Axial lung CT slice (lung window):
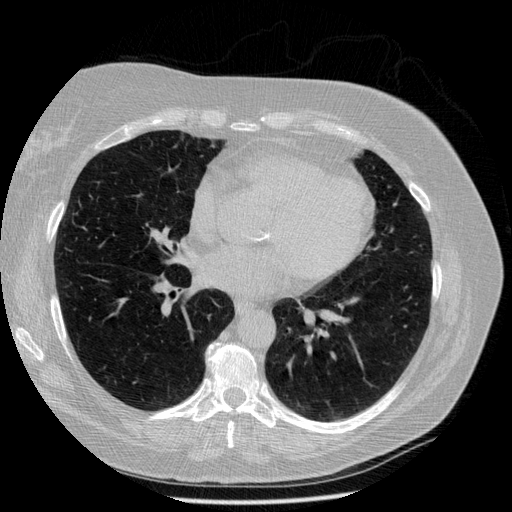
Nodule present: no